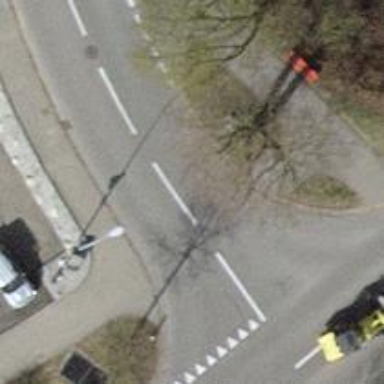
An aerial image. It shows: Unmarked crossing on the road.